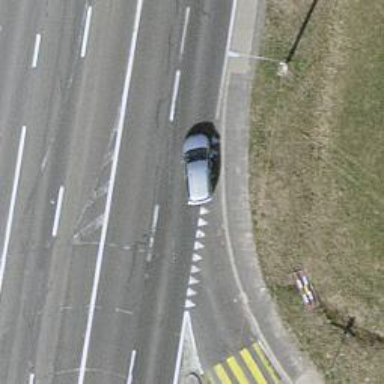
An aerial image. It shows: Asphalt sidewalk along the footway.